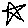
Label: star